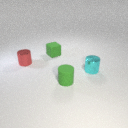
small cyan metal cylinder behind small green rubber cylinder